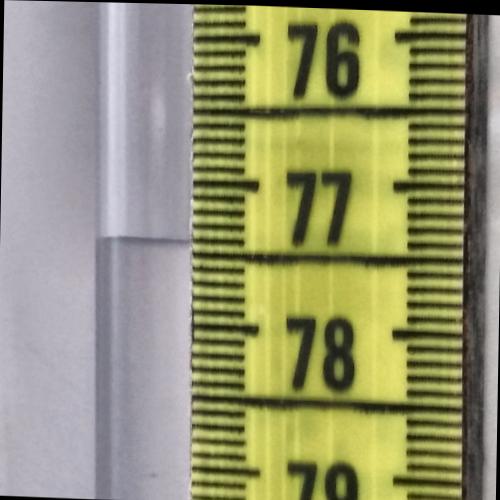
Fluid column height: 77.4 cm